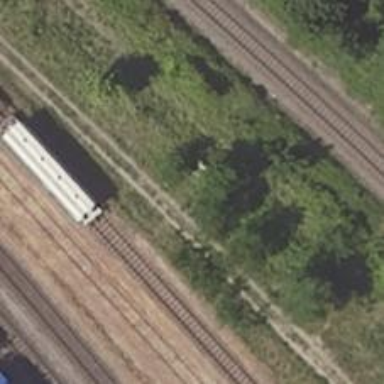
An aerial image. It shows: Abandoned railway yard.